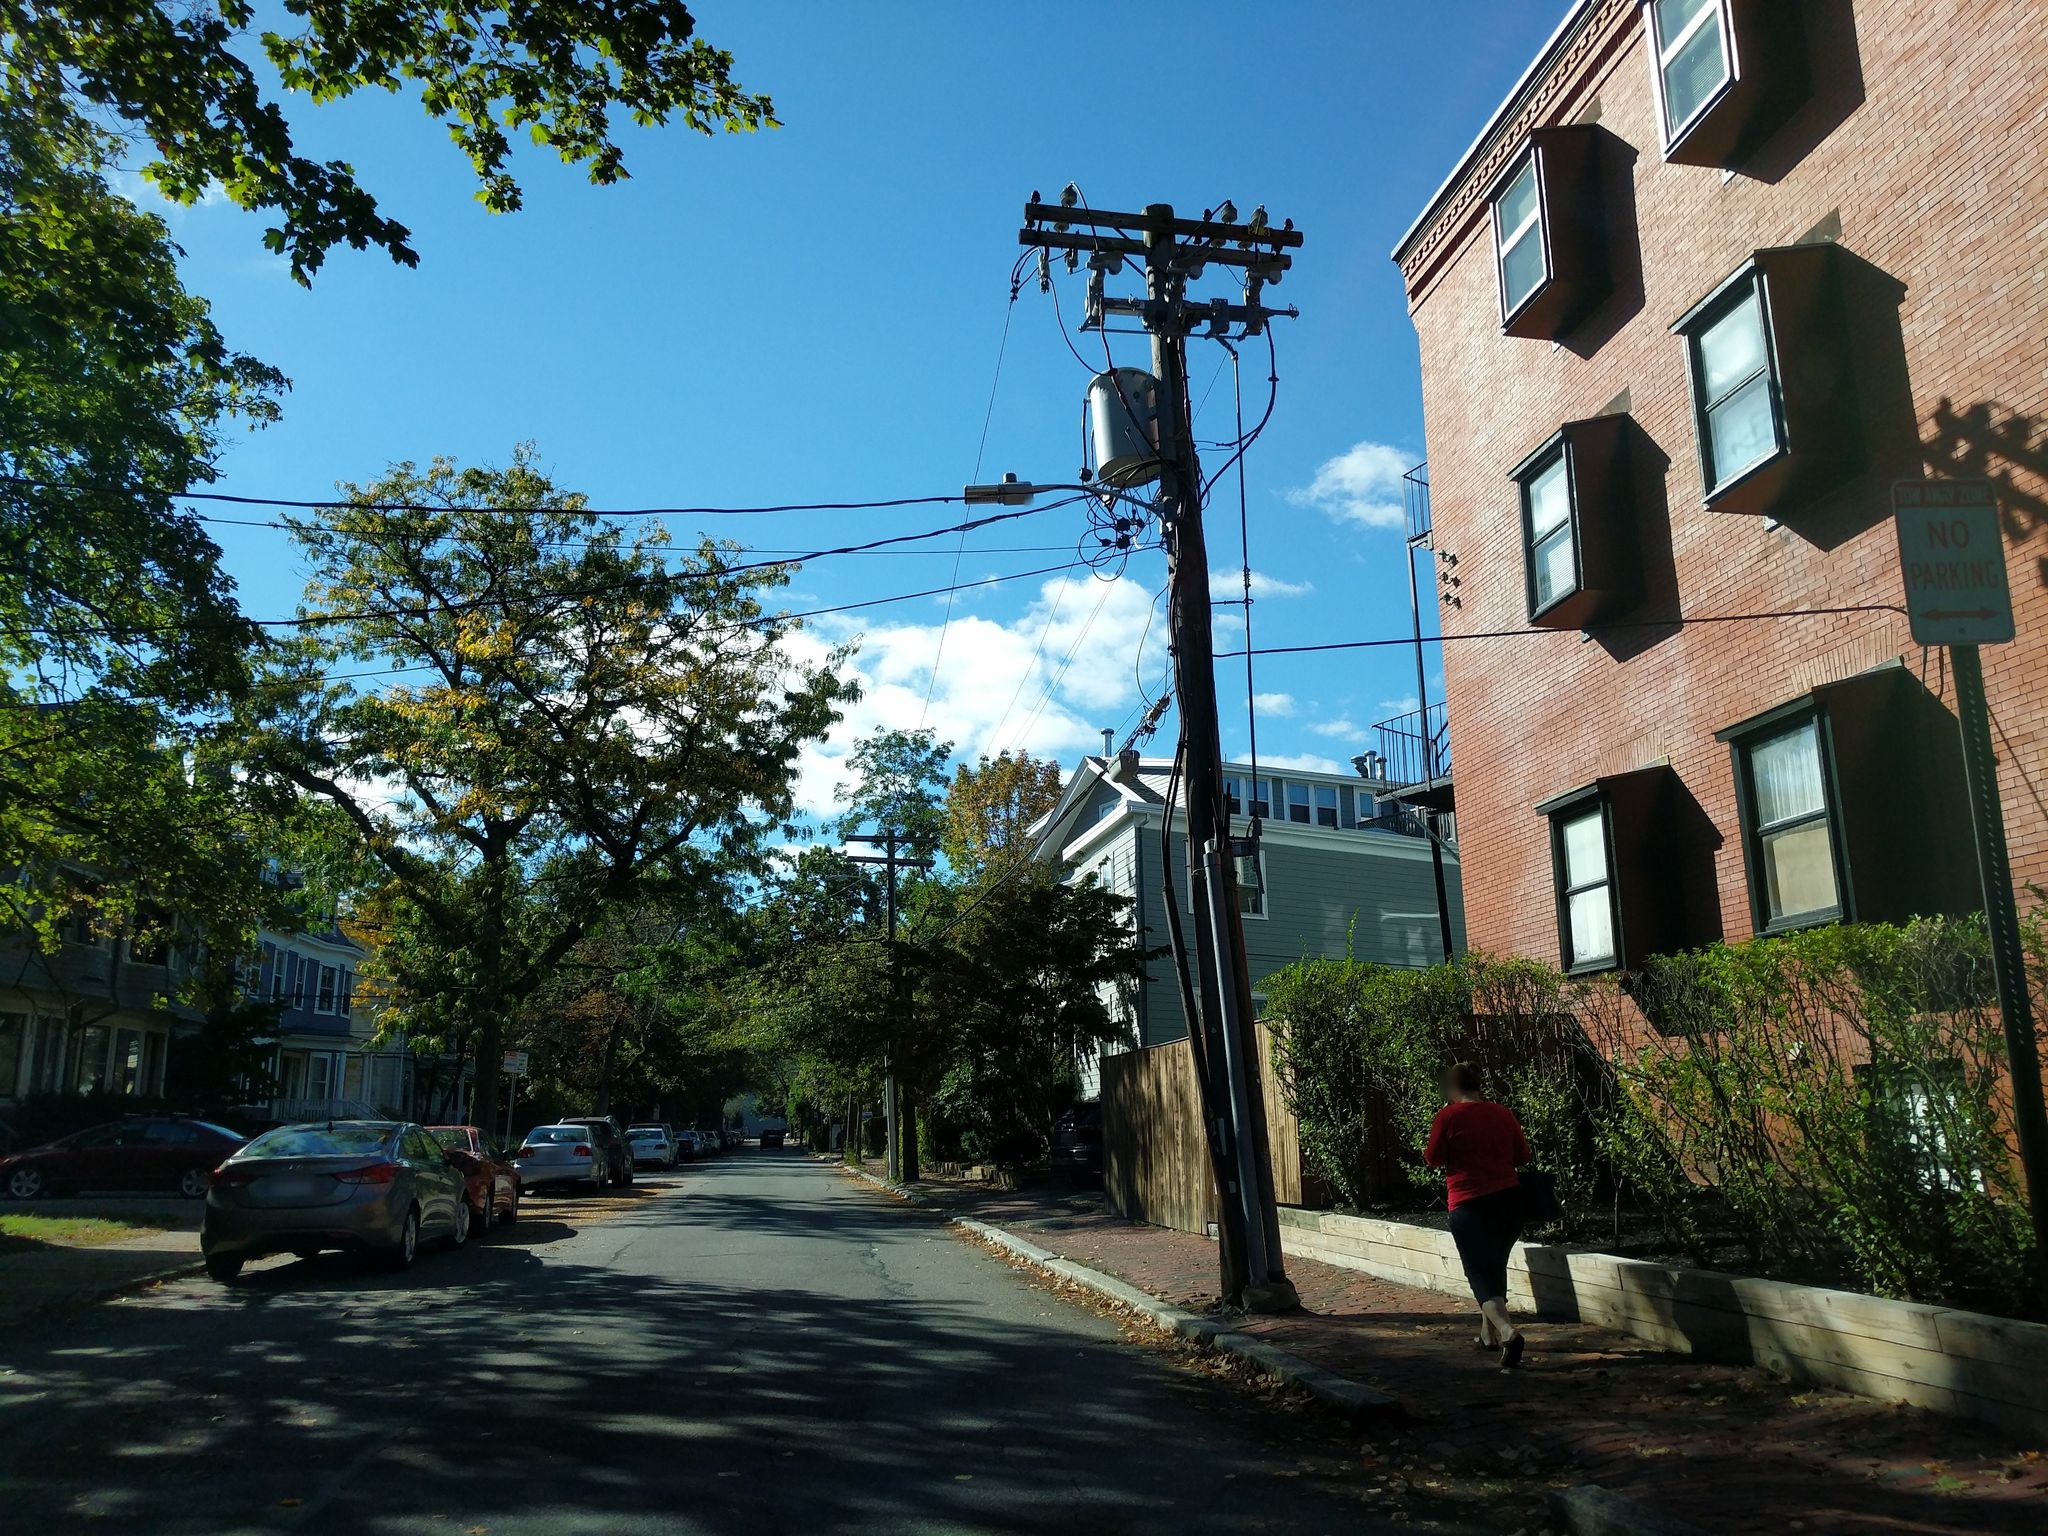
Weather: clear
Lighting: day
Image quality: good
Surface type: walking surface
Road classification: residential
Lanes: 1
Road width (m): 12.2
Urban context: urban centre
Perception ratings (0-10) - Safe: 4.29, Lively: 7.38, Beautiful: 6.02, Boring: 5, Depressing: 4.73, Wealthy: 5.1